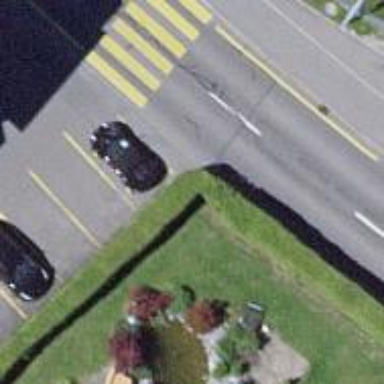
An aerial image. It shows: Hedge barrier.